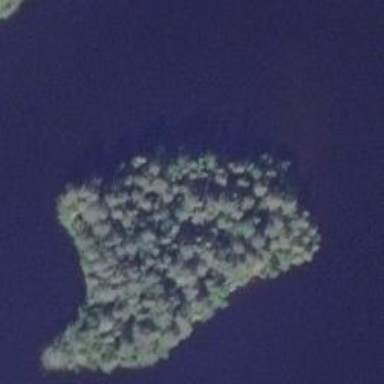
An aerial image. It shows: Islet.